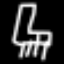
Label: chair